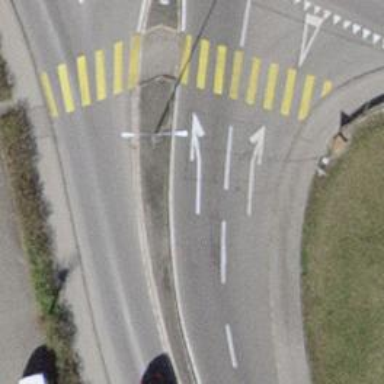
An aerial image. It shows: Road with "give way" sign.